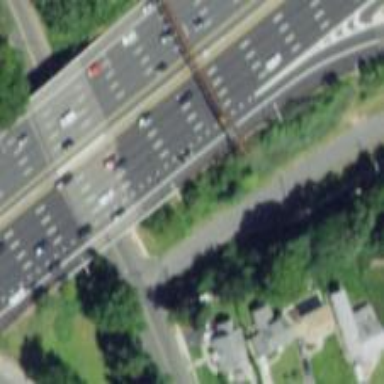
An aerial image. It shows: Bridge on urban freeway/expressway motorway.